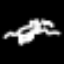
Label: frog